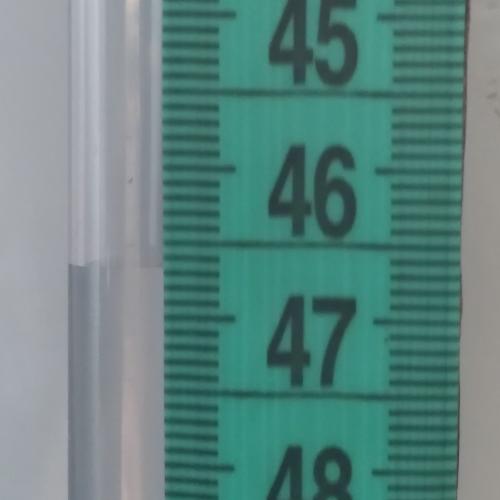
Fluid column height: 46.7 cm